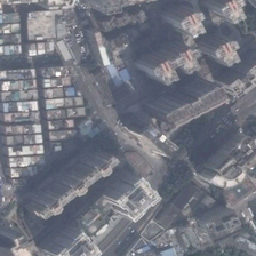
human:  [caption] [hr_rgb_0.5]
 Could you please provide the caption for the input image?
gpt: The building is white and the ground is brown.

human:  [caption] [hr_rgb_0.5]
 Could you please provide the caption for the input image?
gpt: The buildings are white and the soil is brown.

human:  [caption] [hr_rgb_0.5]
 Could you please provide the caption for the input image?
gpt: The buildings are white and the soil is brown.

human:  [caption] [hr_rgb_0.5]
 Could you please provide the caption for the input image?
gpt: The building is white and the floor is brown.

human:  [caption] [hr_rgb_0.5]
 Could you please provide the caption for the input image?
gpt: The buildings are white and the soil is brown.